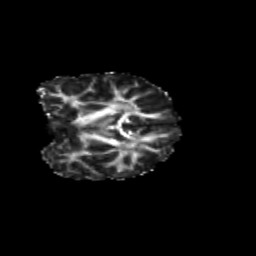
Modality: FA
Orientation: coronal
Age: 8
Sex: female
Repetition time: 9.512 s
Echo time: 0.089 s